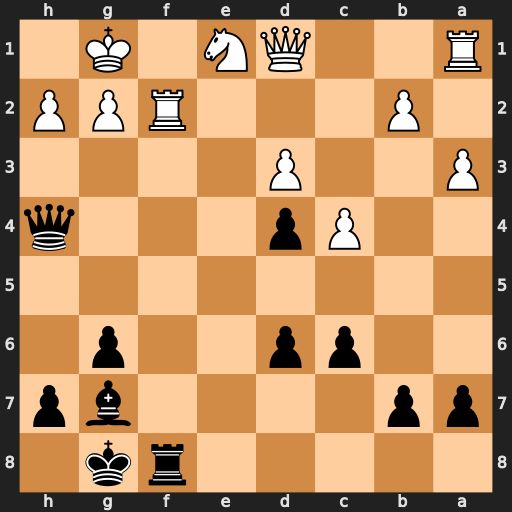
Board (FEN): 5rk1/pp4bp/2pp2p1/8/2Pp3q/P2P4/1P3RPP/R2QN1K1
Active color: b
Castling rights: -
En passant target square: -
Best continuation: Qxf2+ Kh1 Qf1#